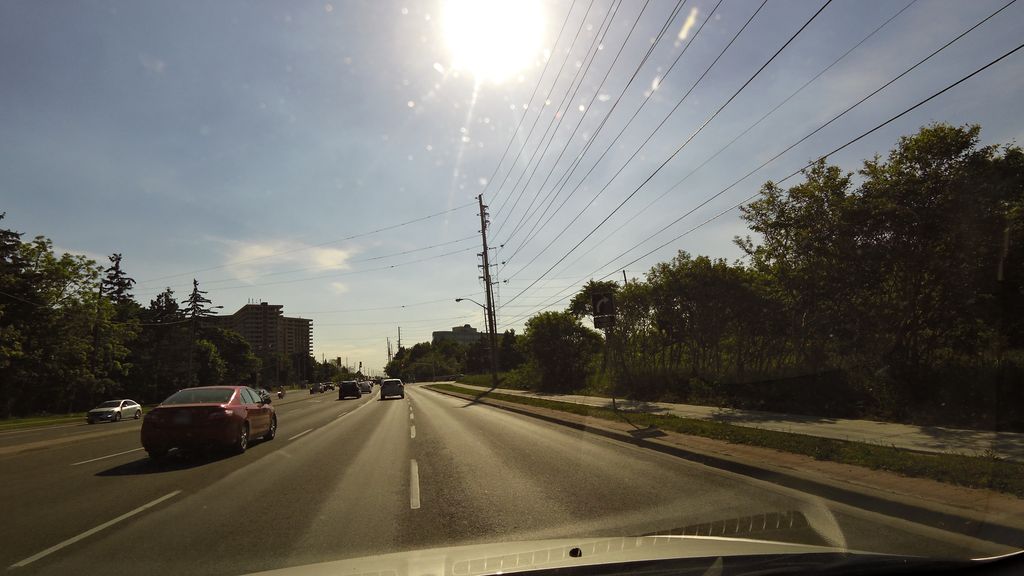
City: toronto